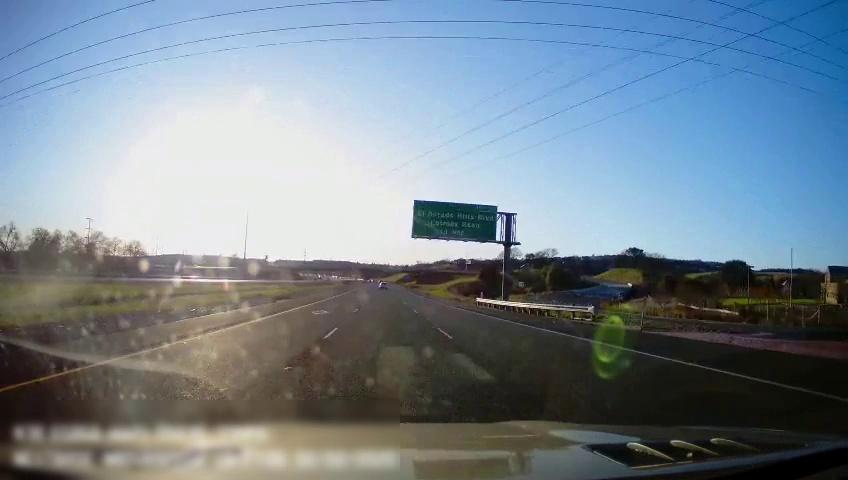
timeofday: Day
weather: Sunny
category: Drivable Space
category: Drivable Space
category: Lanes | Alternate Lane
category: Lanes | Current Lane
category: Lanes | Current Lane
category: Lanes | Alternate Lane
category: Lanes | Alternate Lane
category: Traffic | Signs